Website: crate-barrel
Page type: account-selection
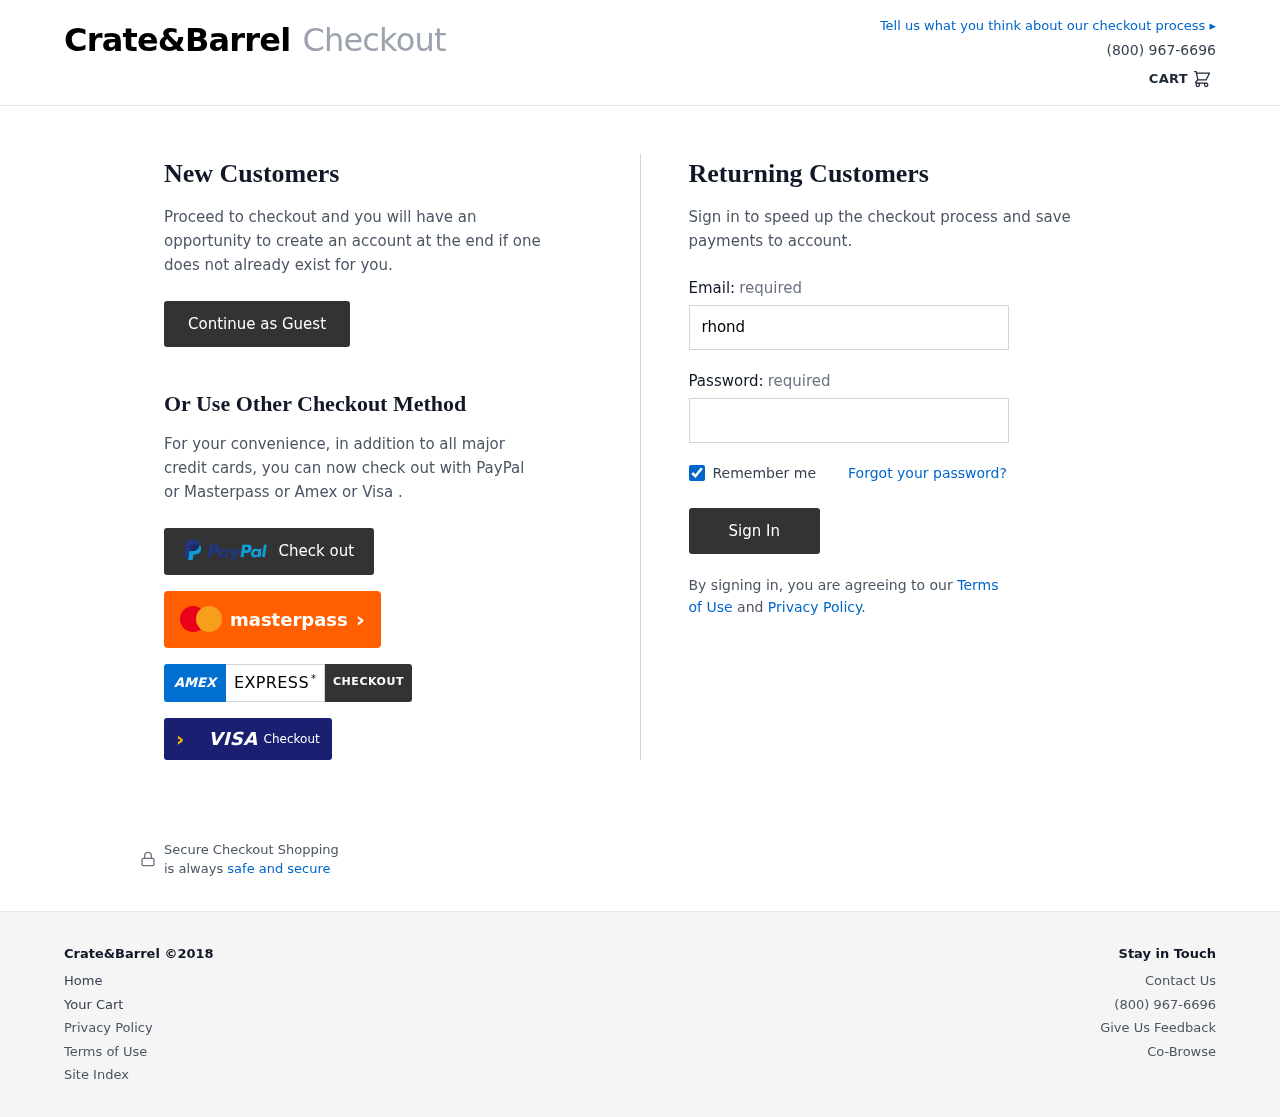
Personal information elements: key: PII_LOGIN_USERNAME
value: rhonda.perez